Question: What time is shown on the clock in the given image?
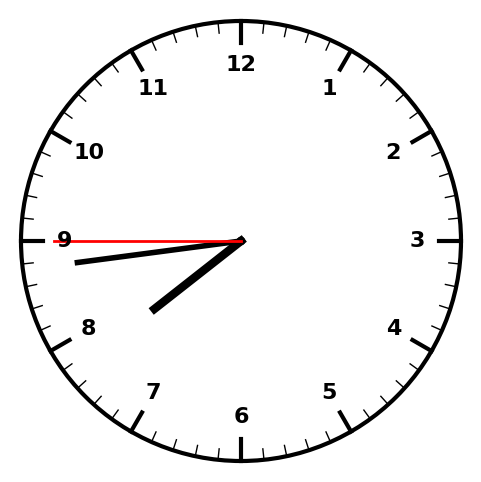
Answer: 07:43:45